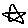
Label: star